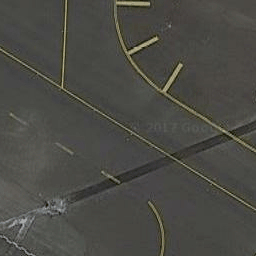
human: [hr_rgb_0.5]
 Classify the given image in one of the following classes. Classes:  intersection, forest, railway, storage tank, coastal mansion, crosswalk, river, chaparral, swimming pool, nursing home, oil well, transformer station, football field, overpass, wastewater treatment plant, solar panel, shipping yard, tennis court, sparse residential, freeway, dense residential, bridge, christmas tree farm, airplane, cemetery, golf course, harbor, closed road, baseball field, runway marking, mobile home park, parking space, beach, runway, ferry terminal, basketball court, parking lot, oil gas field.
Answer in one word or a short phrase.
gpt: runway marking